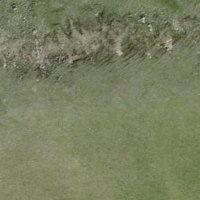
EUNIS habitat code: 26
Species observed at this site:
Primula glutinosa